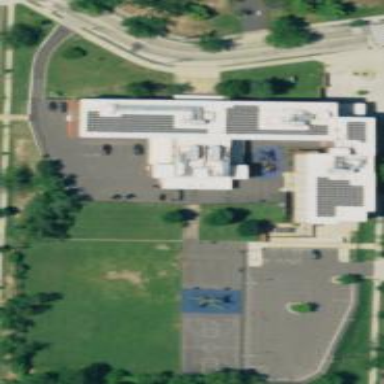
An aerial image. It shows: School.